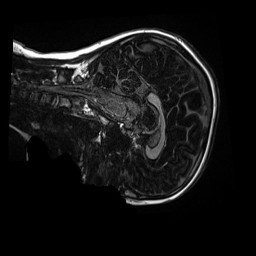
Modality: MP2RAGE
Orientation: sagittal
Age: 10
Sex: female
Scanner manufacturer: siemens
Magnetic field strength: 3 T
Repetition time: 4 s
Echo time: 0.00303 s